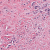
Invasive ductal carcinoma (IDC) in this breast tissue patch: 1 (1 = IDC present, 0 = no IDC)